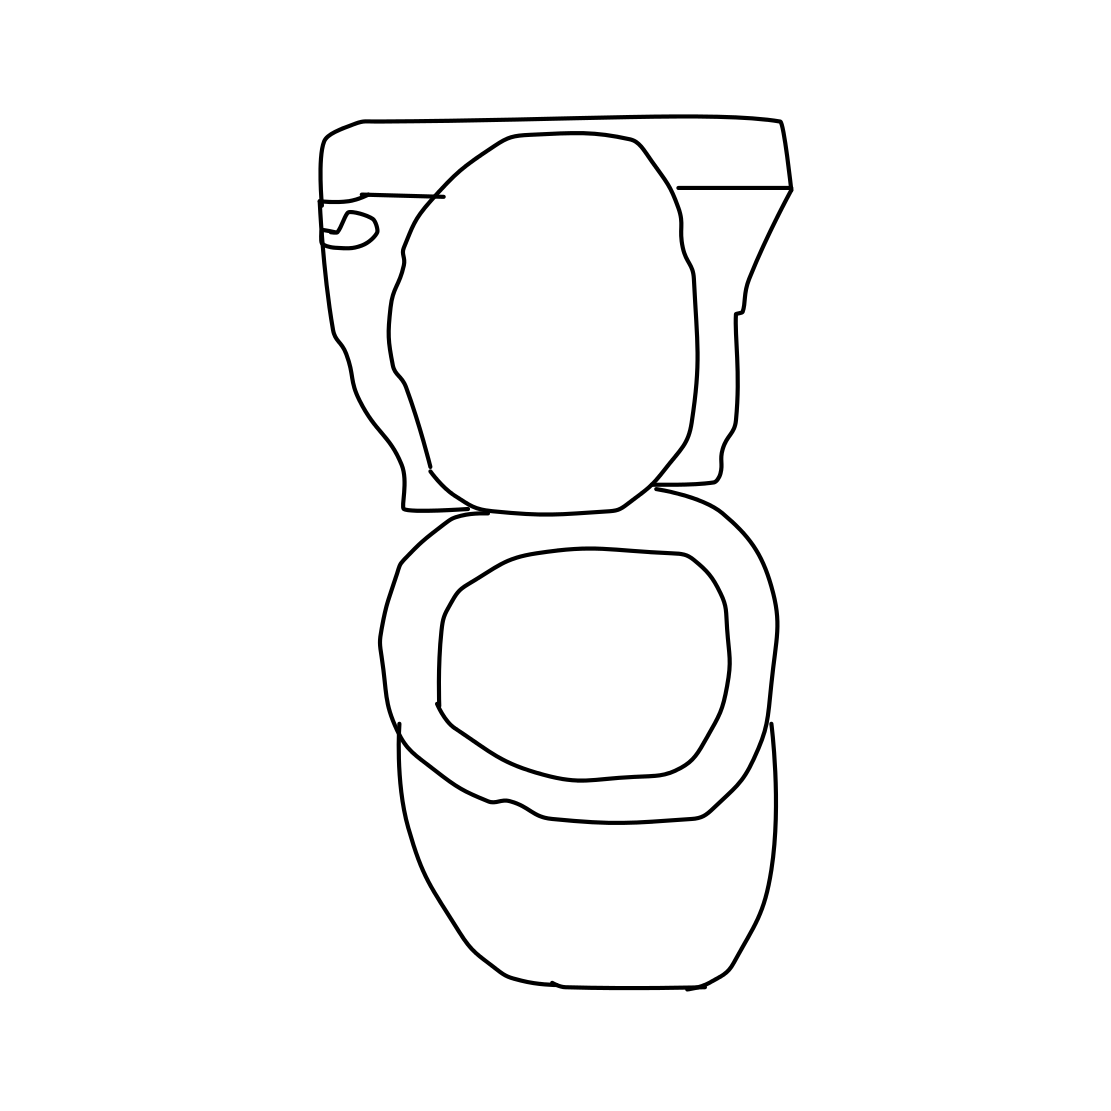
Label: toilet